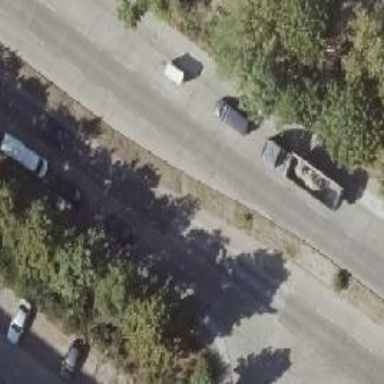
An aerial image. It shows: Secondary road with concrete sidewalk and parking lane on the right.